Question: Is there a way to transform a rectangle to a shape that is shown in the image..?

I have tried every way I can using AffineTransform to do this. But I couldn't get the the expected result. I want to make sure is this a impossible task or is there a way to do this..
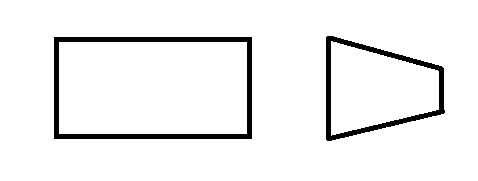
Answer: <URL> by definition preserves points, straight lines and planes.
So you can at best transform your rectangle to a rotated parallelogram at best (Opposite lines will remain parallel).
To achieve more complex shapes, you need more general transformation like <URL>.